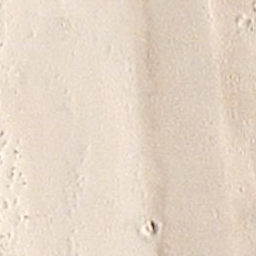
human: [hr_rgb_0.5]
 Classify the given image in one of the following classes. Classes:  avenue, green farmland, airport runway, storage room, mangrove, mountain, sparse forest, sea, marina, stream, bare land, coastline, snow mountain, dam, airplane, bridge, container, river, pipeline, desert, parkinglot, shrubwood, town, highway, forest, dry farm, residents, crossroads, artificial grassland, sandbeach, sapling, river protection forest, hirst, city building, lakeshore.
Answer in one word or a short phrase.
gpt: sandbeach